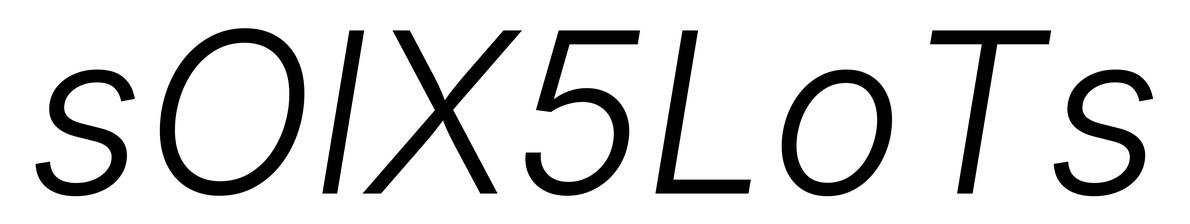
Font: Inter-Italic_Light_Italic